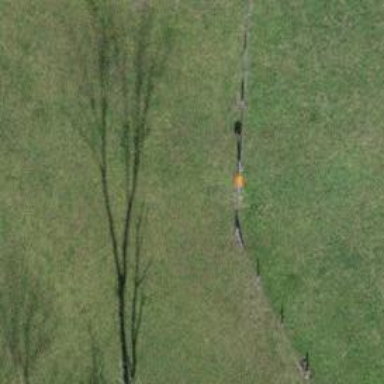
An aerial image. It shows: Aerial marker.